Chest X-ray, PA view. Patient: 24 years old, sex F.
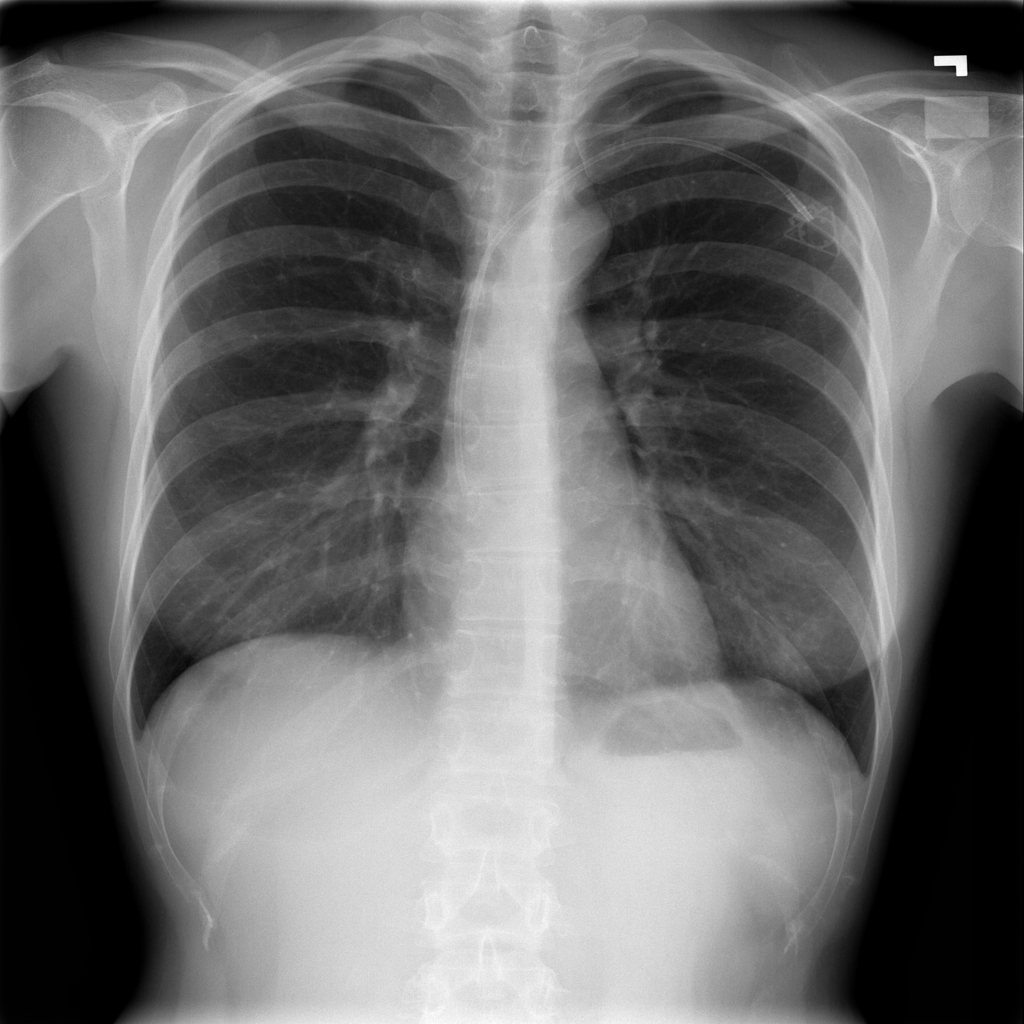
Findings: No Finding